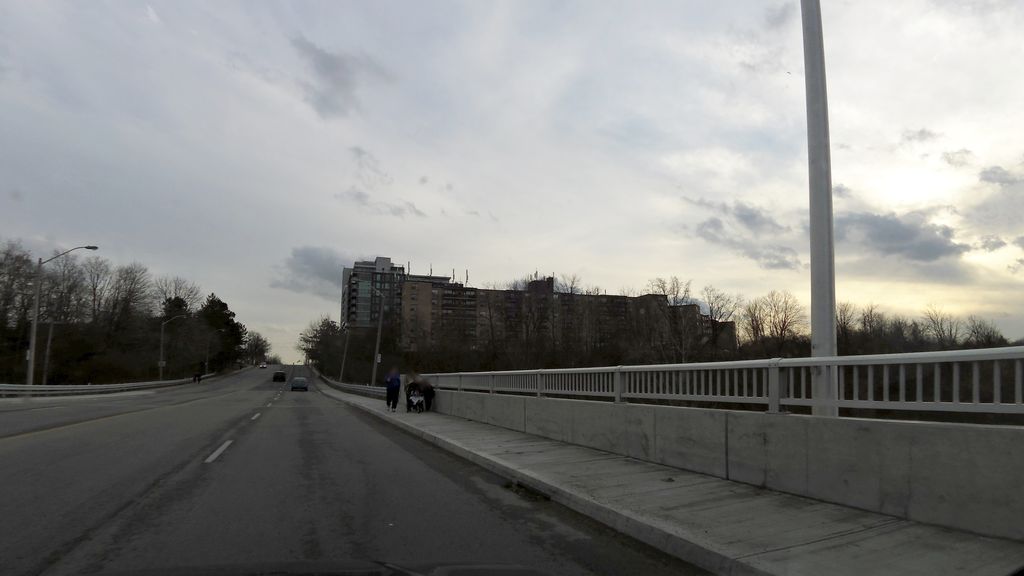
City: toronto